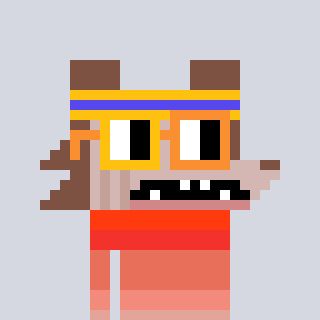
a pixel art character with square yellow and orange glasses, a werewolf-shaped head and a green-colored body on a cool background